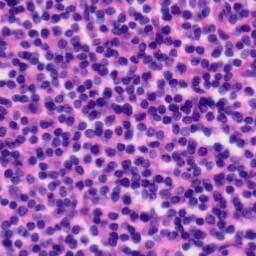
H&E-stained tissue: Tonsil